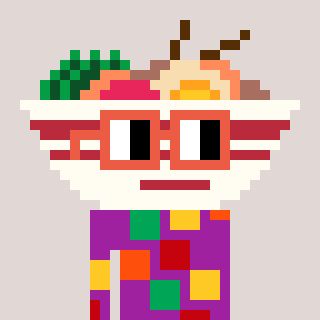
a pixel art character with square orange glasses, a noodles-shaped head and a magenta-colored body on a warm background